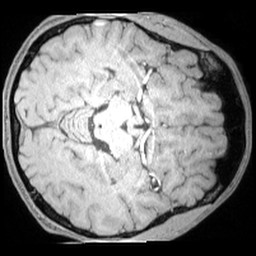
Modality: T1w
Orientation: axial
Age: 26
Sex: male